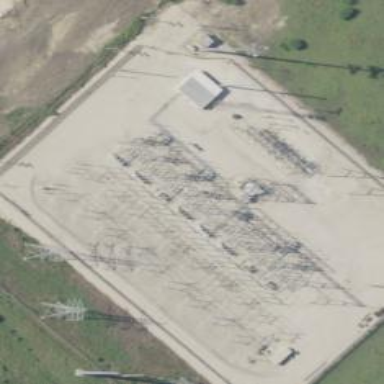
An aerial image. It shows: Switch used for power control.